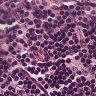
Metastatic tissue present: no